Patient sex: M
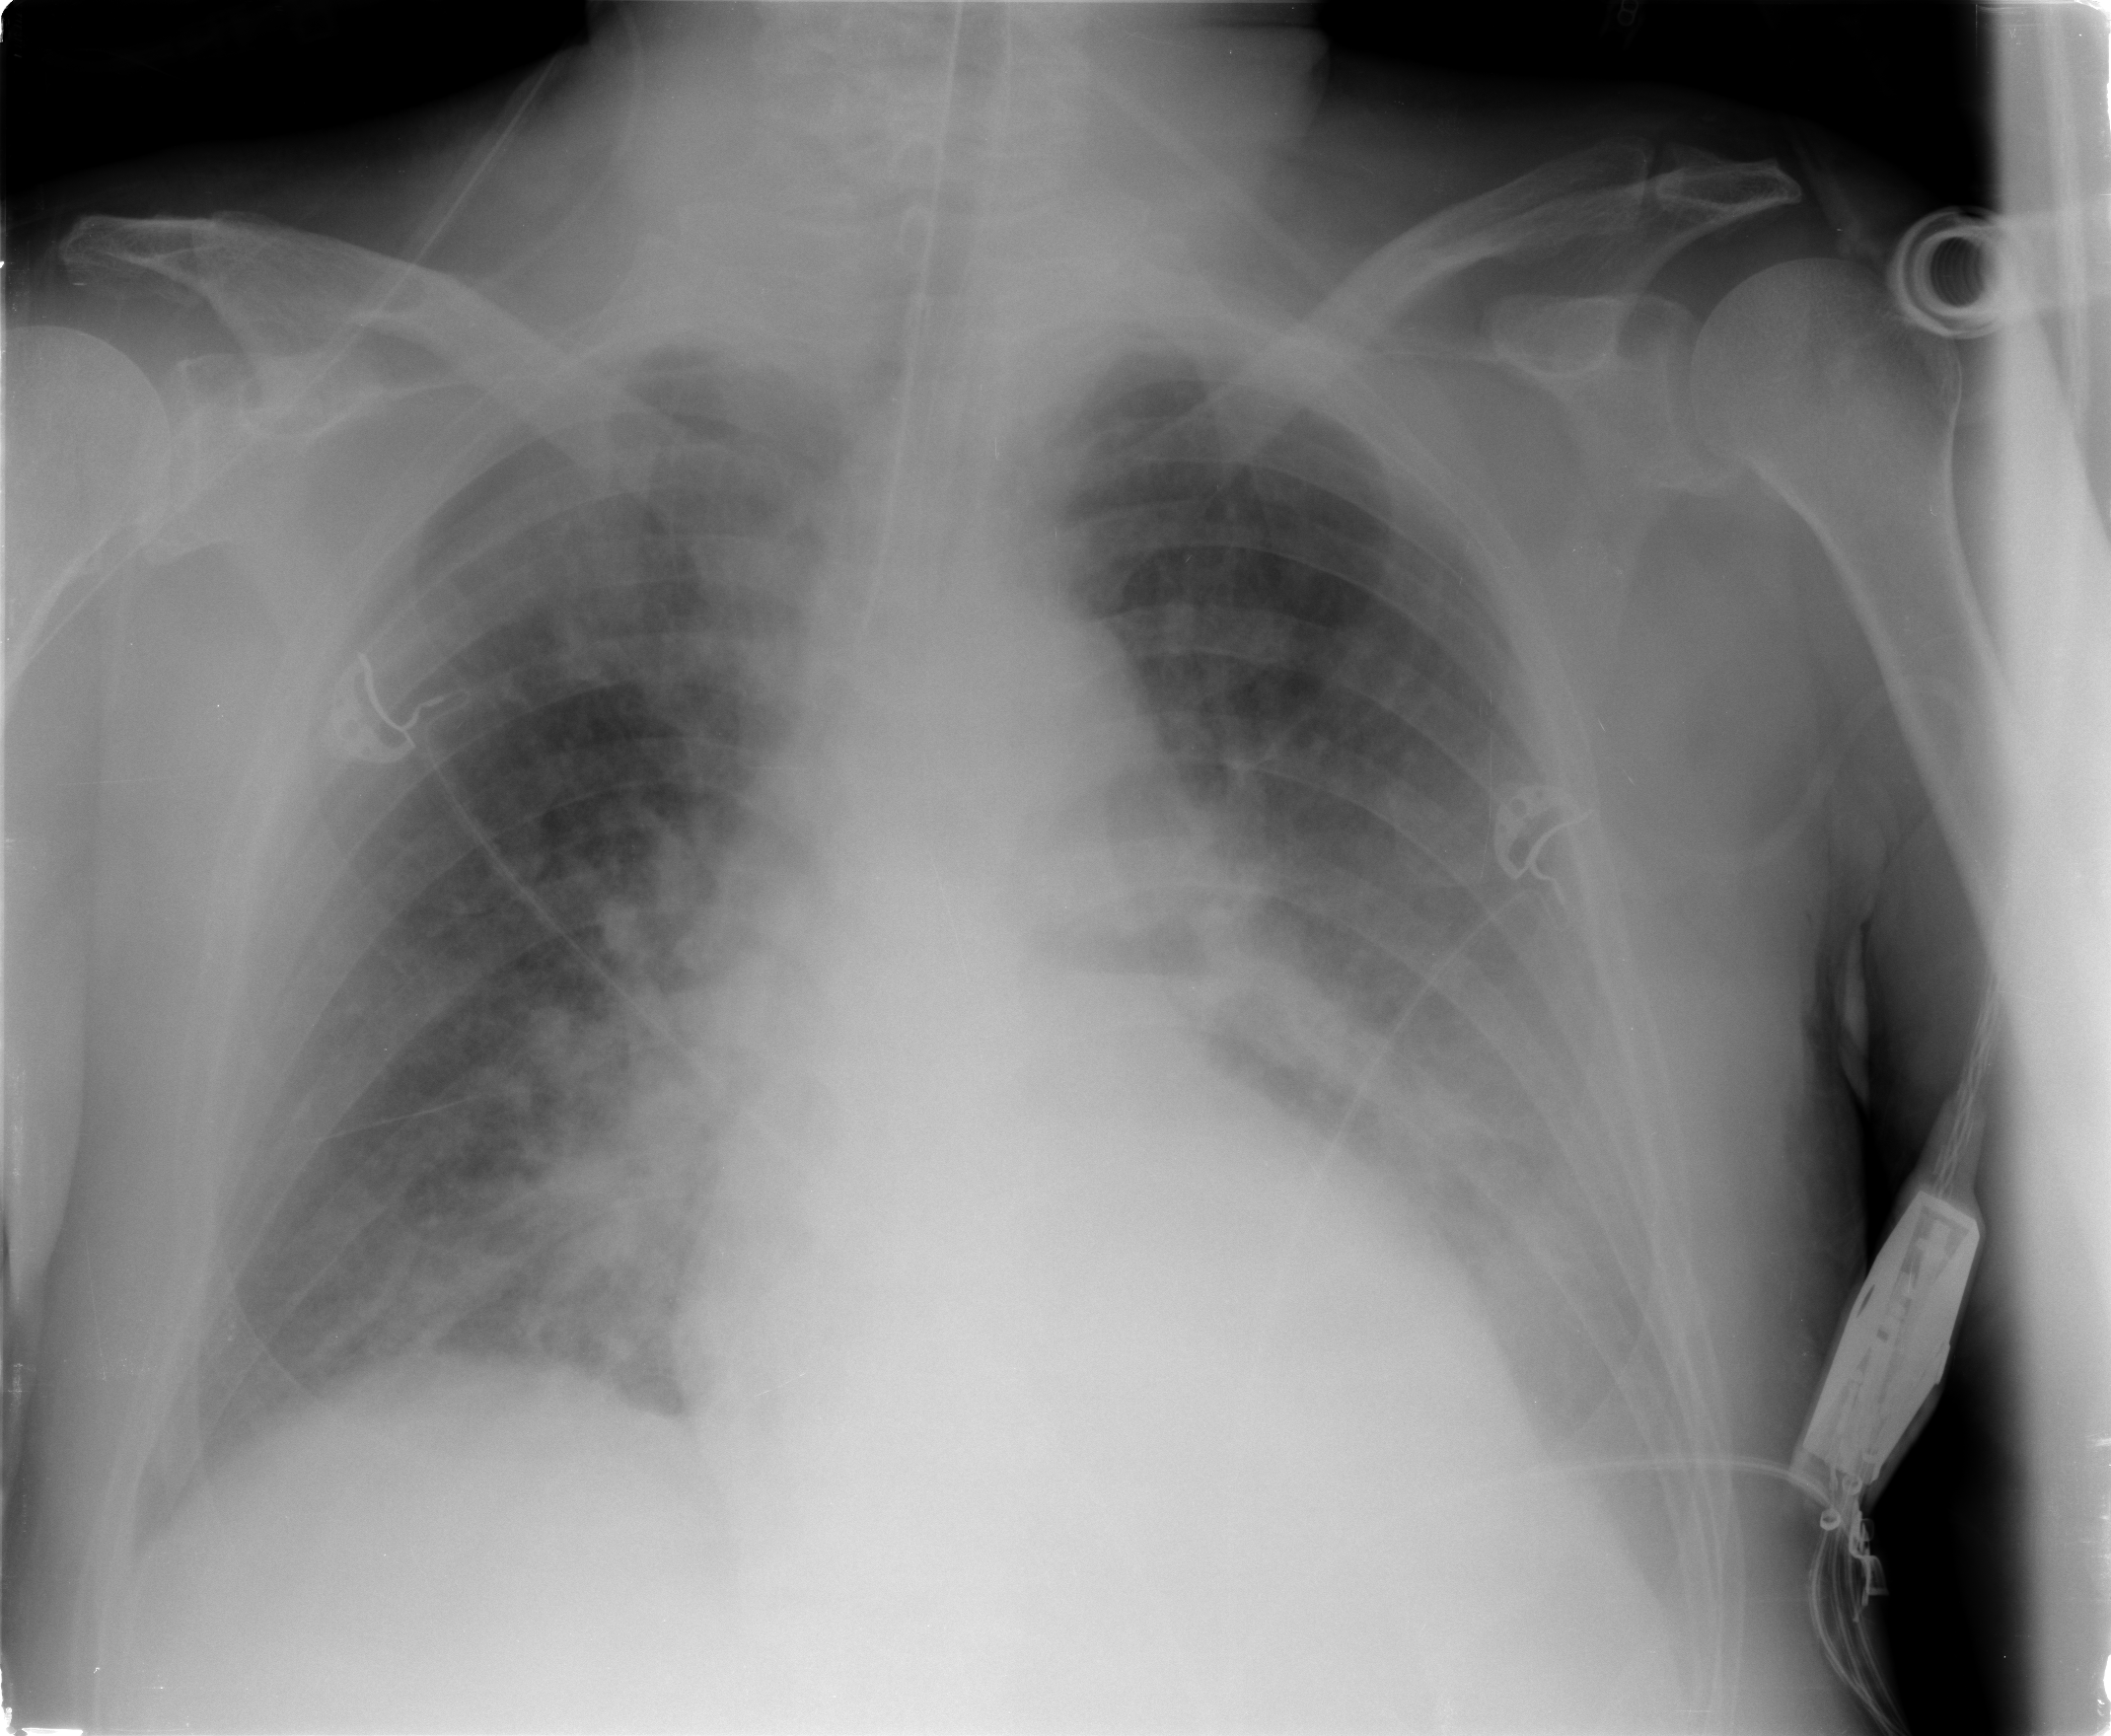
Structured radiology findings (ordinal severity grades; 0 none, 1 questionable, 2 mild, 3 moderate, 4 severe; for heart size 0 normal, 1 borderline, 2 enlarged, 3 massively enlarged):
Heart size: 0
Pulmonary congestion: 2
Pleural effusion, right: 0
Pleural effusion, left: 2
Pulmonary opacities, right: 3
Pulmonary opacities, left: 2
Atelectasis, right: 2
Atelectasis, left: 2